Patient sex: M
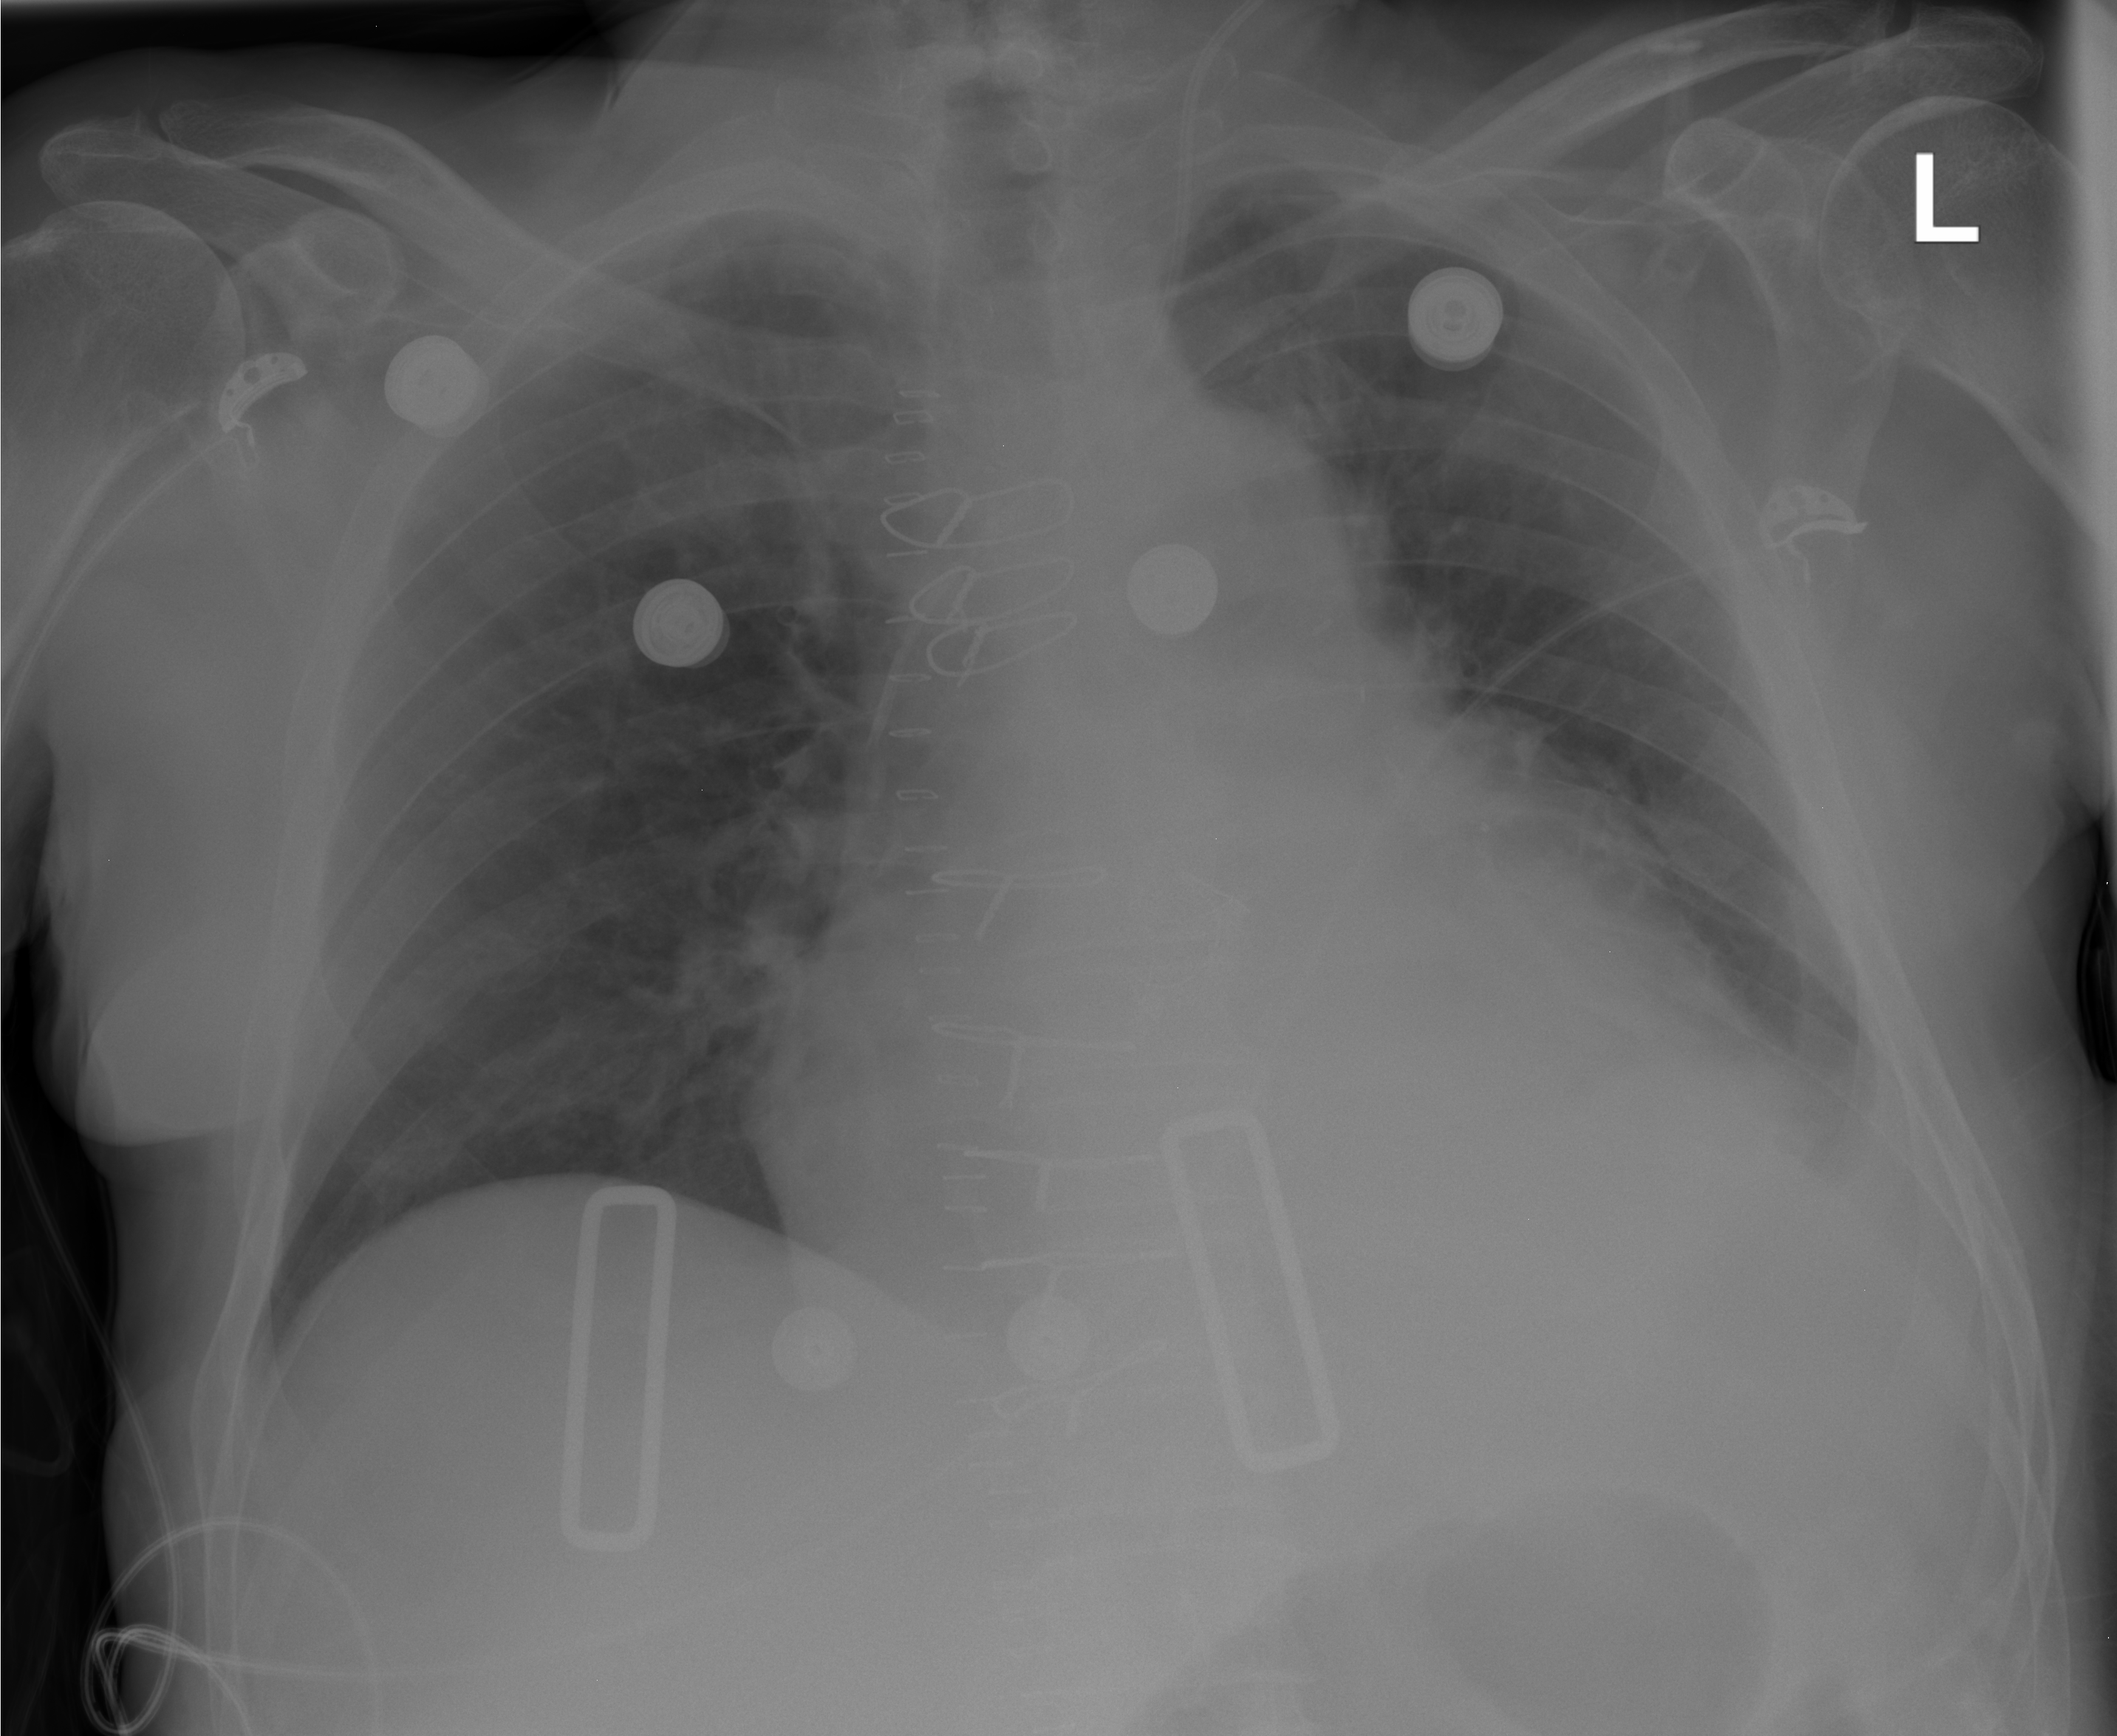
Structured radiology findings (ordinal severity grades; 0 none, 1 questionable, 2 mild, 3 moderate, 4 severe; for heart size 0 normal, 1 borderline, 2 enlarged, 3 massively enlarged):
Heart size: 2
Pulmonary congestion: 0
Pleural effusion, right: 0
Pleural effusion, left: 2
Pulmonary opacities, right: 0
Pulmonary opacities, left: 0
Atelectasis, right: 2
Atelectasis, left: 0